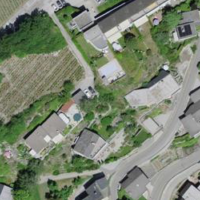
EUNIS habitat code: 54
Species observed at this site:
Allium ursinum
Euonymus europaeus
Saxifraga aizoides